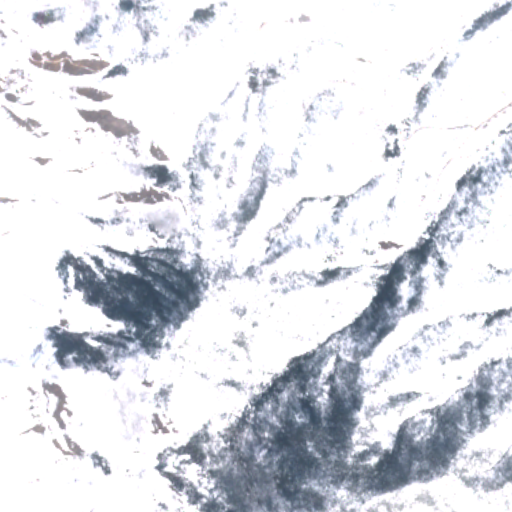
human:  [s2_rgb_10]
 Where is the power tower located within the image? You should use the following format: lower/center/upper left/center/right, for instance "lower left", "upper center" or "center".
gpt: The power tower is located in the lower left of the image.
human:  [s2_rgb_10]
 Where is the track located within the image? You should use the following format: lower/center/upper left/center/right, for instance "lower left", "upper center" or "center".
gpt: There is no track in the image.